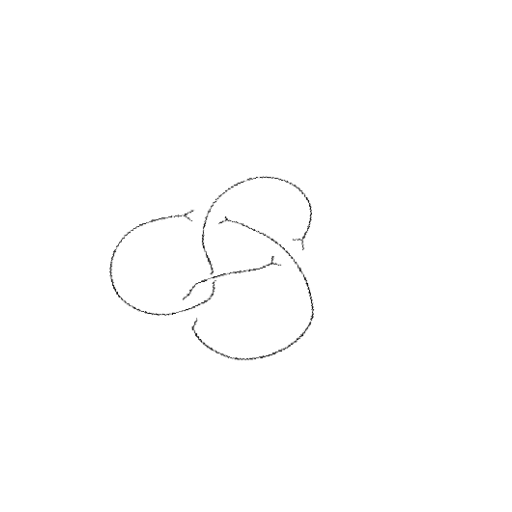
Crossing number: 4